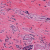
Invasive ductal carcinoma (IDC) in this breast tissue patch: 0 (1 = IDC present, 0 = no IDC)